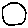
Label: circle